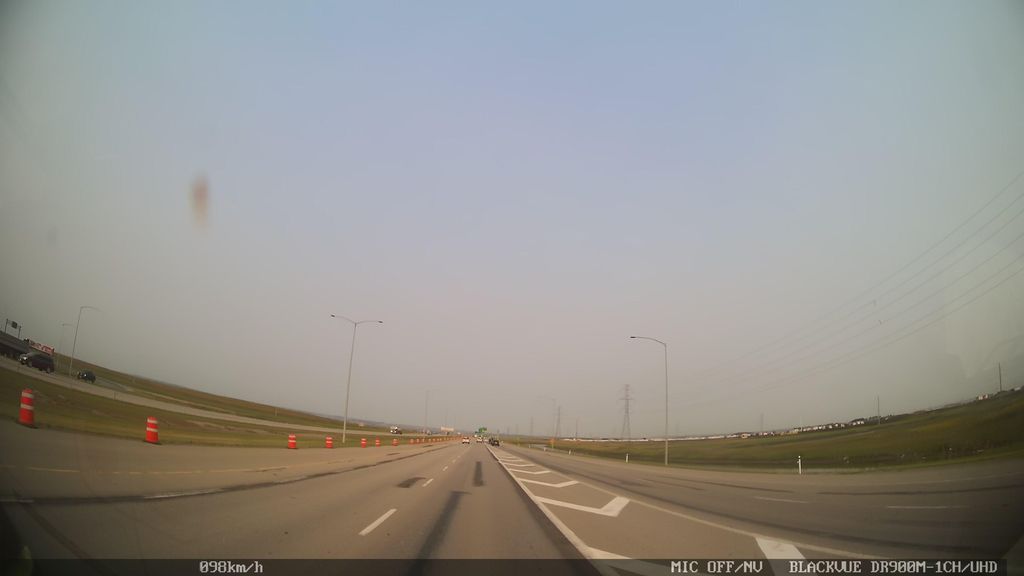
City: calgary